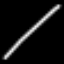
Label: line